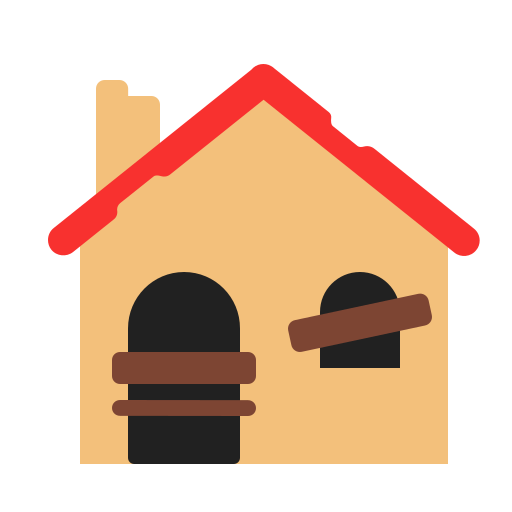
derelict house flat